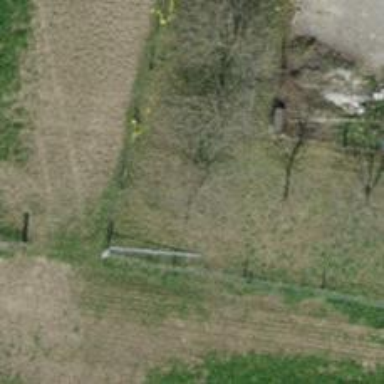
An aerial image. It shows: Hedge acting as barrier.